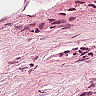
Metastatic tissue present: no